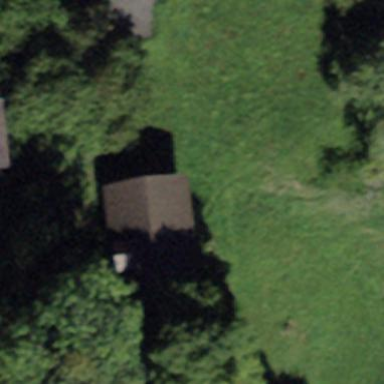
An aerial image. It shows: Barn.